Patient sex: M
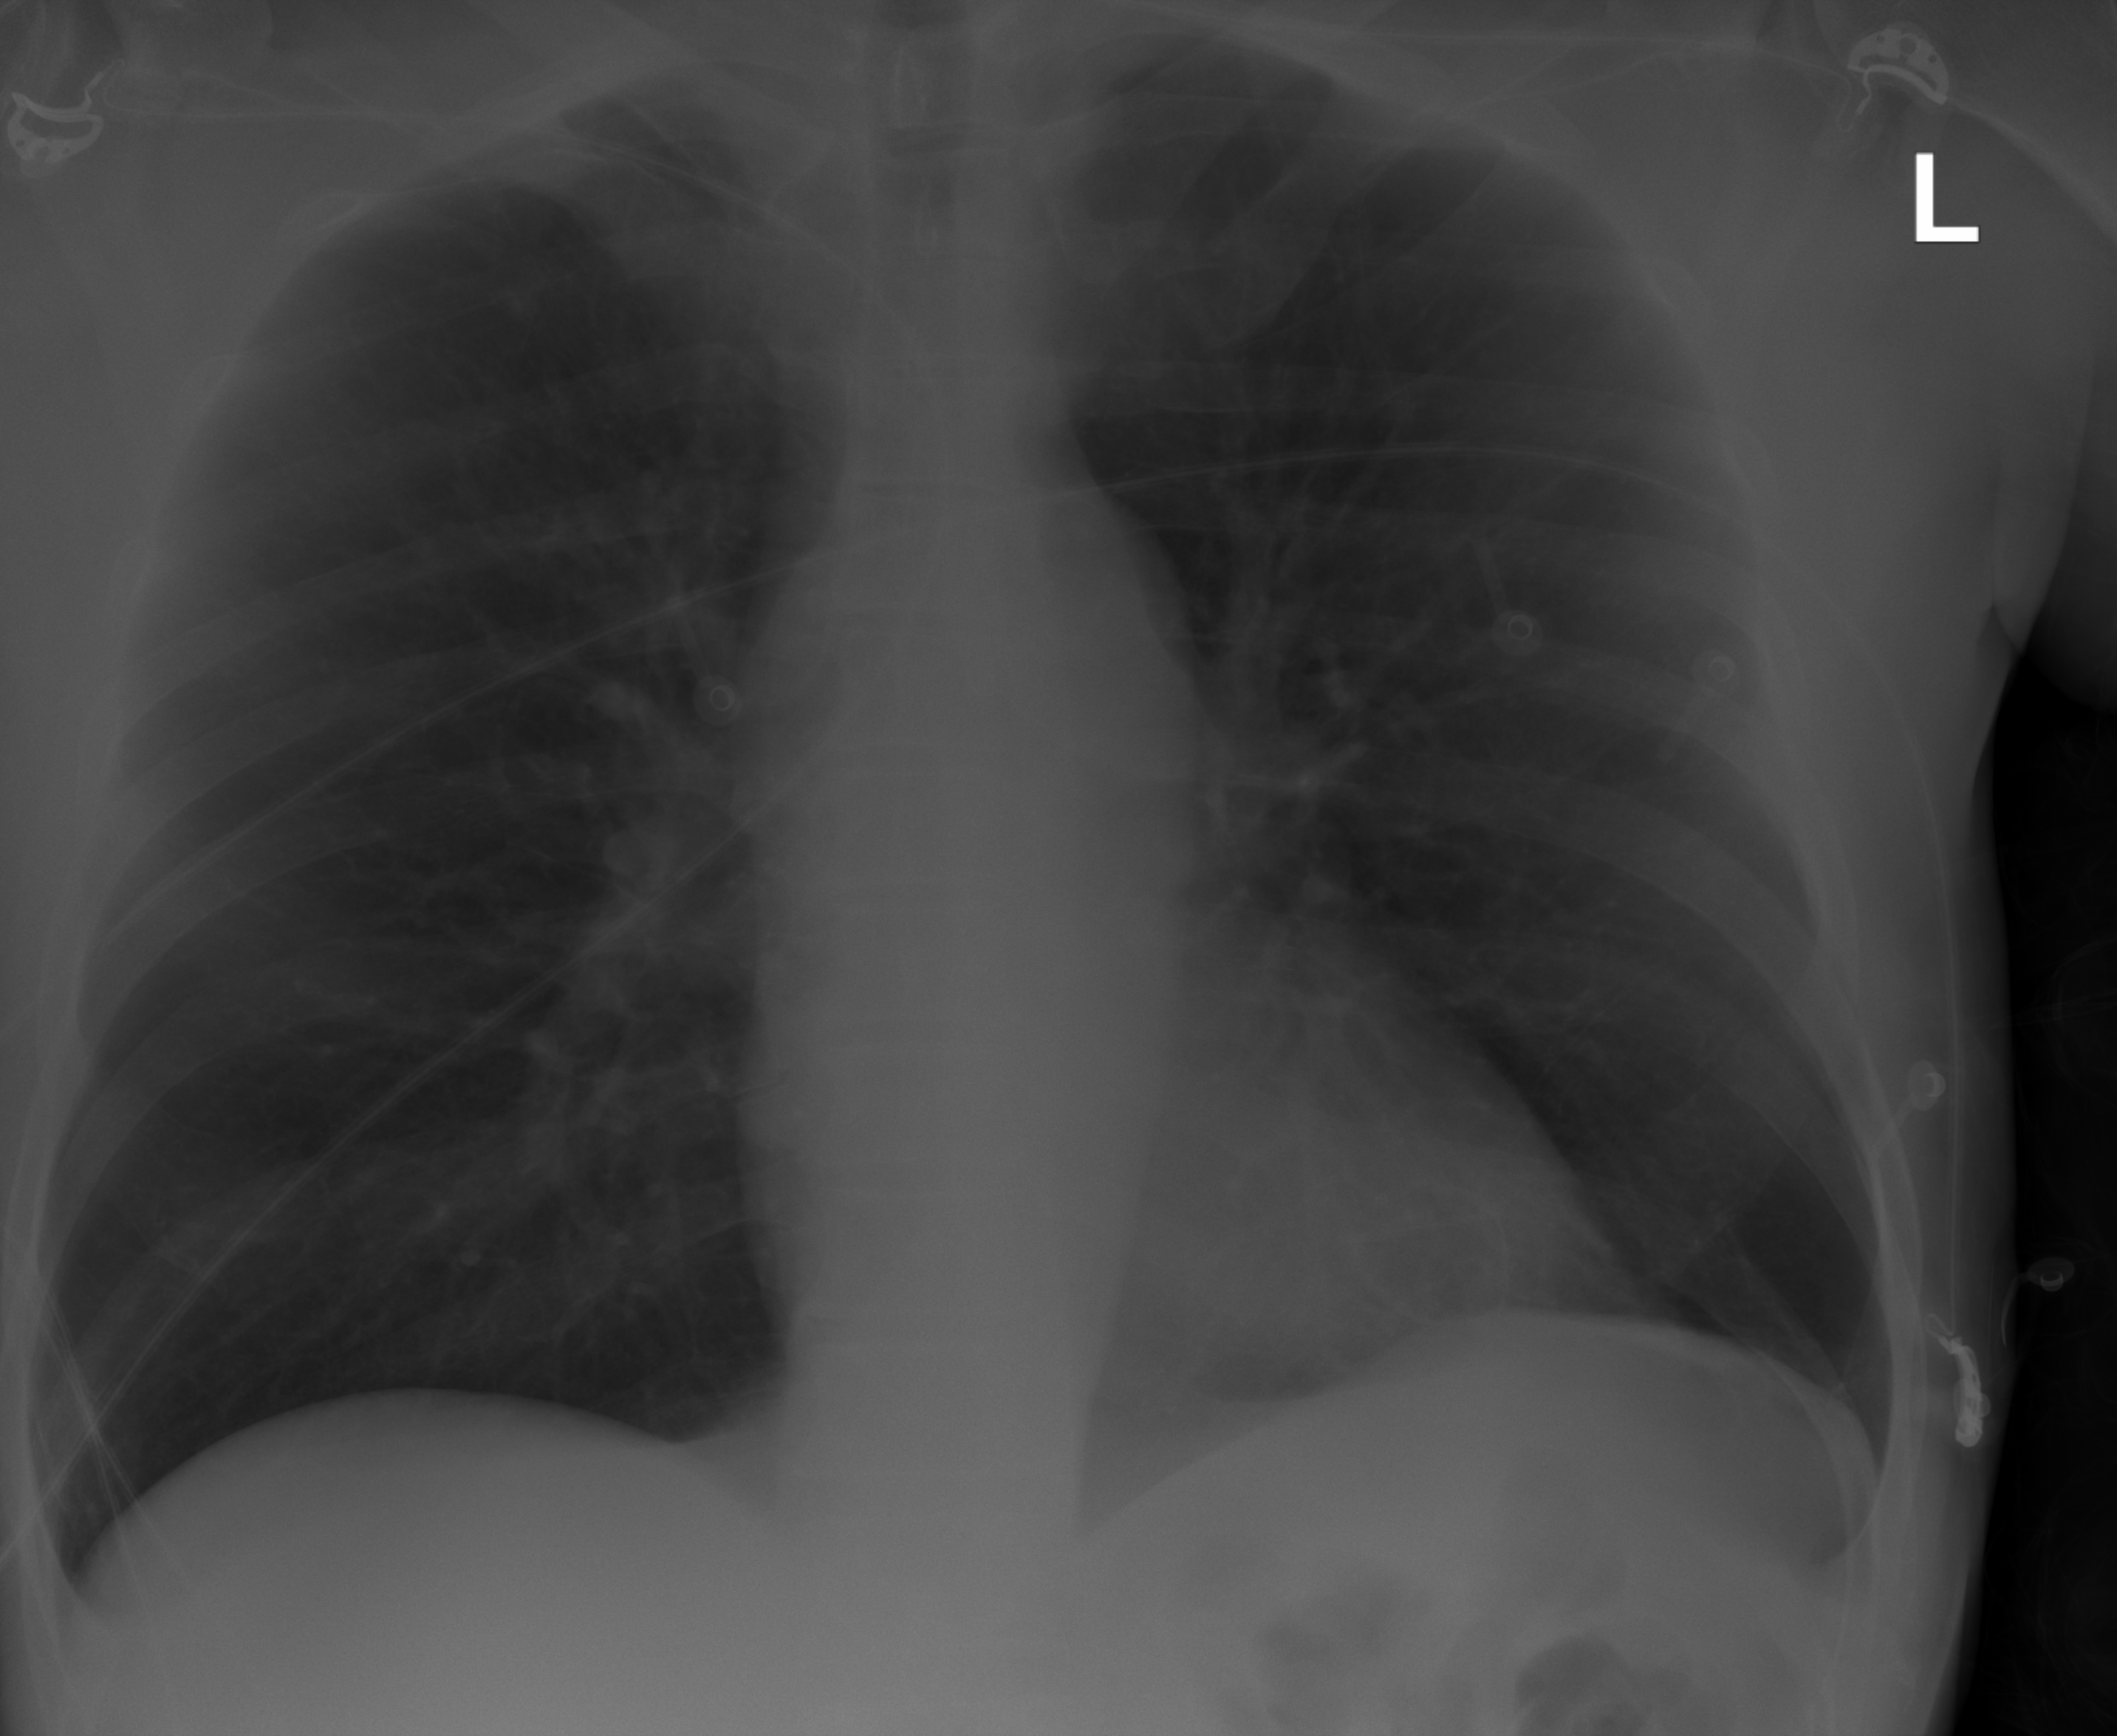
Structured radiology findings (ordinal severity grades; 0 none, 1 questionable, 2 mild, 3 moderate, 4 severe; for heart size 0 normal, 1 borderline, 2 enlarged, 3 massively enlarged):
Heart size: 0
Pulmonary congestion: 1
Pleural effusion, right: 0
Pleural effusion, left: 0
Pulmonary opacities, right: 0
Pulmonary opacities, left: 0
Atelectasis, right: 0
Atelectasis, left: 0